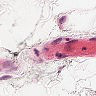
Metastatic tissue present: no